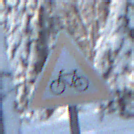
Verkehrszeichen: RadverkehrRechts
Umgebung: Outdoor, Nature
Tageszeit: MorningAfternoon
Wetter: Clear
Licht: Natural
Jahreszeit: Winter
Kontrast: LowContrast